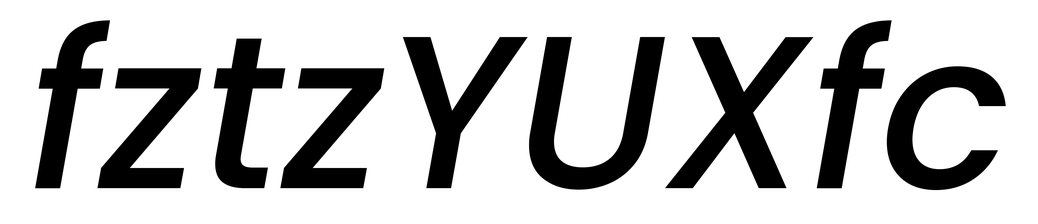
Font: Poppins-MediumItalic